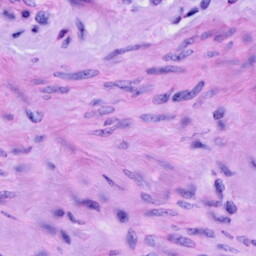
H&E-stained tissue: Cervix